Brain MRI, t2w sequence, axial 2D slice.
Patient: age 35, sex F, weight 95 kg, height 1.95 m
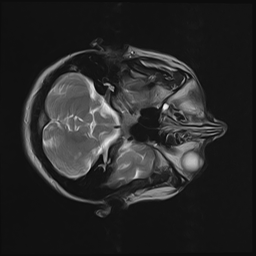